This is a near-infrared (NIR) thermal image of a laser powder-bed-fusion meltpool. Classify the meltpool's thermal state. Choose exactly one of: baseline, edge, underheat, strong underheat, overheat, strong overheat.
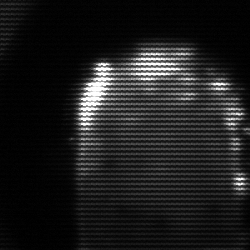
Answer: baseline